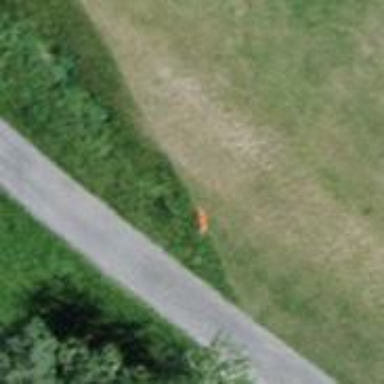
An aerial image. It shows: Pole with roof-covered pipeline marker.